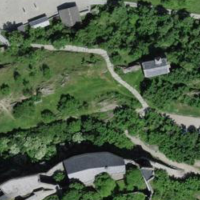
EUNIS habitat code: 50
Species observed at this site:
Bryonia cretica
Asplenium ruta-muraria
Corvus corone
Erysimum cheiri
Euphorbia cyparissias
Sylvia atricapilla
Asplenium trichomanes
Phylloscopus collybita
Phoenicurus ochruros
Phoenicurus phoenicurus
Garrulus glandarius
Columba livia
Sympetrum fonscolombii
Stachys recta
Podarcis muralis
Echium vulgare
Cyanistes caeruleus
Volucella zonaria
Polypodium vulgare
Satyrus ferula
Passer domesticus
Lamium purpureum
Ptyonoprogne rupestris
Turdus merula
Galanthus elwesii
Parus major
Opuntia humifusa
Asplenium ceterach
Delichon urbicum